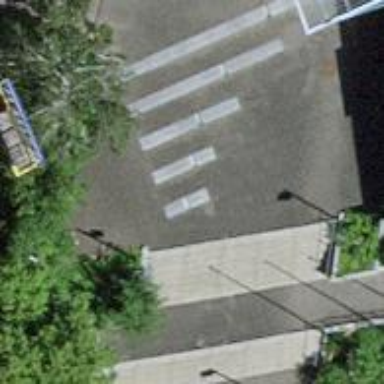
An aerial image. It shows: Set of steps on the road.